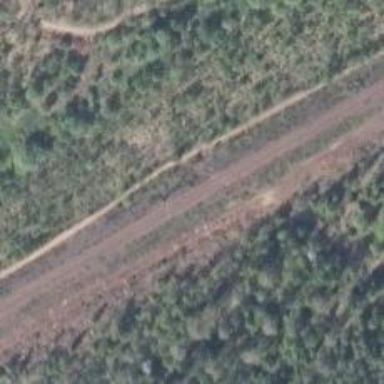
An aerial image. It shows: Single-track railway with continuous electrified contact lines.